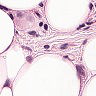
Metastatic tissue present: yes